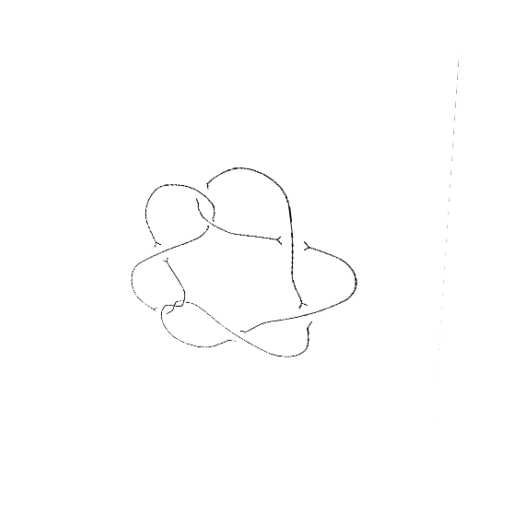
Crossing number: 9